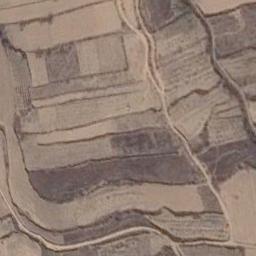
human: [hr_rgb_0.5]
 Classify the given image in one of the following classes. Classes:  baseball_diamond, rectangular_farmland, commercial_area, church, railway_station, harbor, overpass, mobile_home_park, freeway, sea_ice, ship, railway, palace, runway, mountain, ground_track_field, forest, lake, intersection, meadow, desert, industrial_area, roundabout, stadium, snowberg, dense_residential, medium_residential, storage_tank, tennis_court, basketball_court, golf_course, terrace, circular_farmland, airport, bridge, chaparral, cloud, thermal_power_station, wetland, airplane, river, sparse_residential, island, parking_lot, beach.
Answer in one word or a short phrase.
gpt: terrace